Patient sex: F
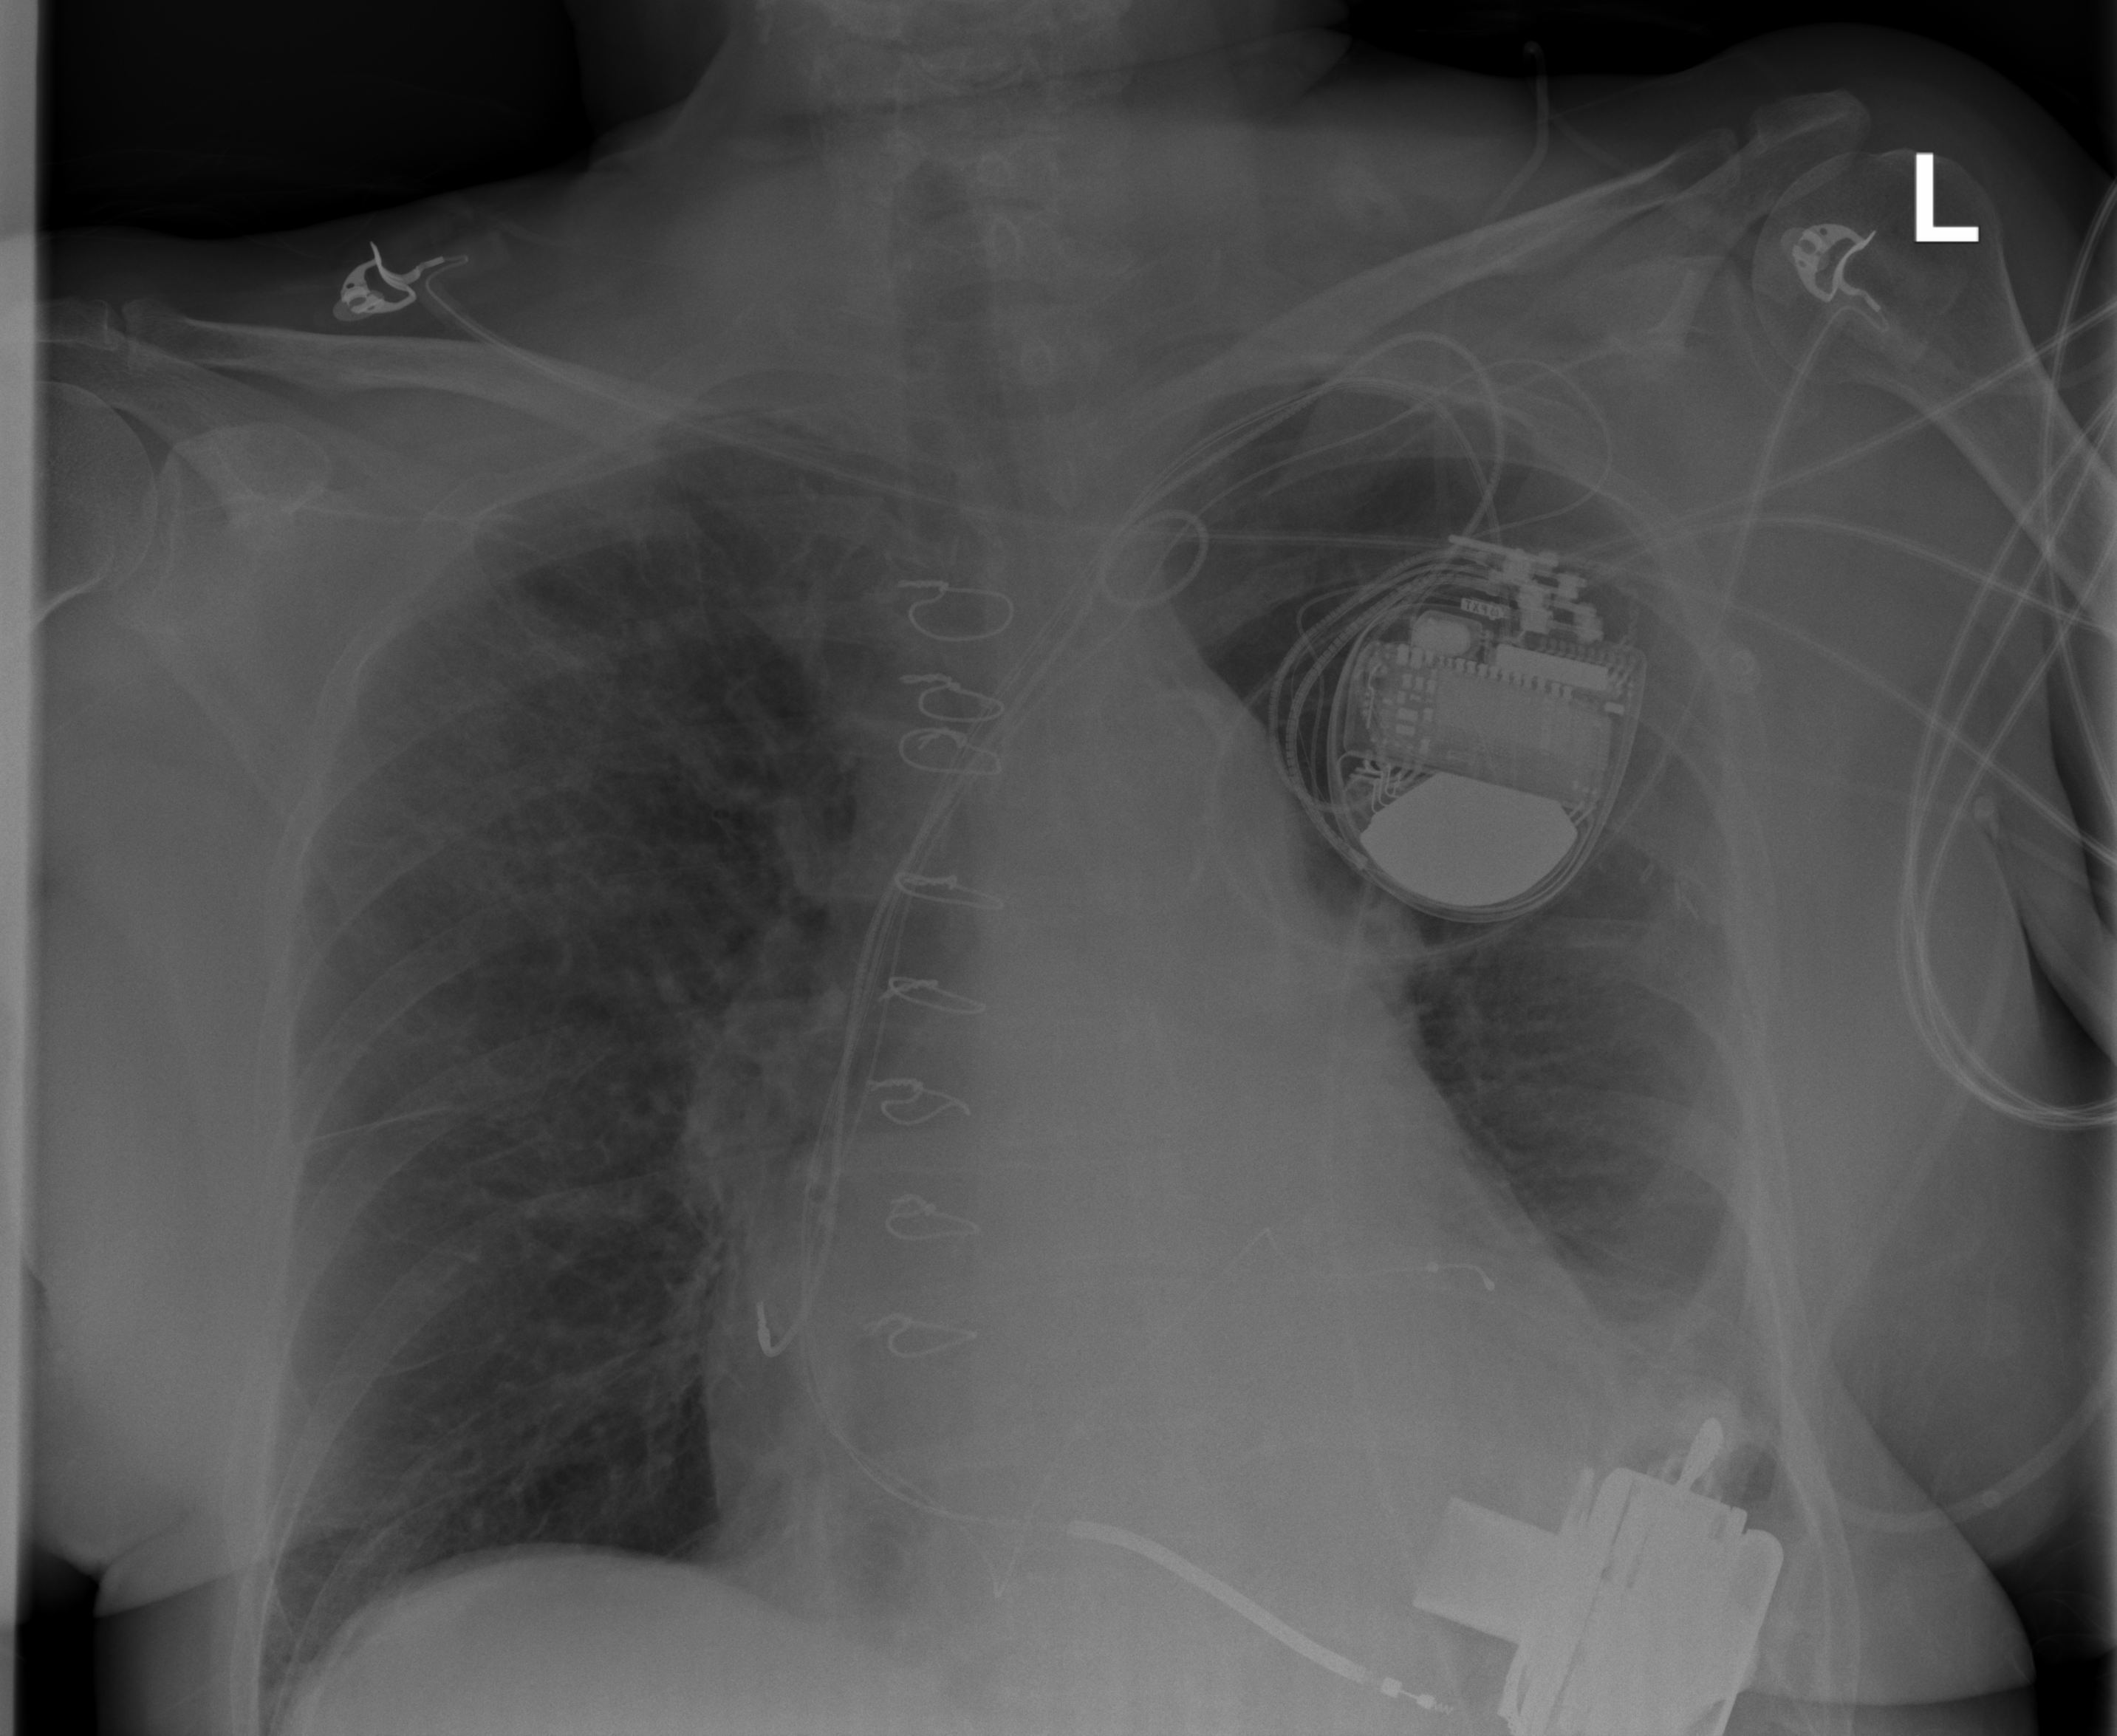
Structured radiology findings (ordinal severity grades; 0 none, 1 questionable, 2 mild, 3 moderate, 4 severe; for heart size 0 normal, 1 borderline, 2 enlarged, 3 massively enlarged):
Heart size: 2
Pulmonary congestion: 2
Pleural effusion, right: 0
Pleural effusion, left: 2
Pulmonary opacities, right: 0
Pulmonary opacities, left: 1
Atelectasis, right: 0
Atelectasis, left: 2